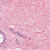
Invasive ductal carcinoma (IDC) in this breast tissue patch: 0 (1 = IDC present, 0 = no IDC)